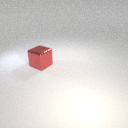
large red metal cube